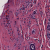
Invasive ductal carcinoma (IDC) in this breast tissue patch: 1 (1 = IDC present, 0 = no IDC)